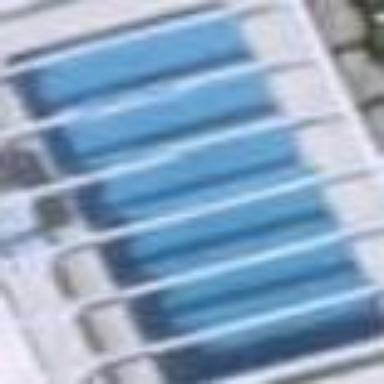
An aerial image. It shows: Swimming pool located in leisure land.